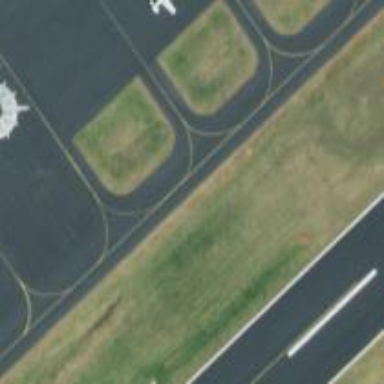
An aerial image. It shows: Image of taxiway at airport.